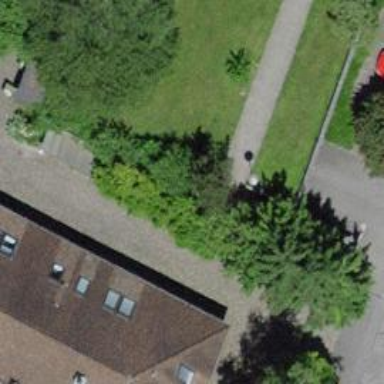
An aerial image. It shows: Path made of paving stones.